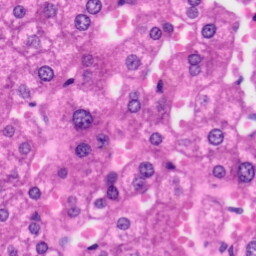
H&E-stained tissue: Liver